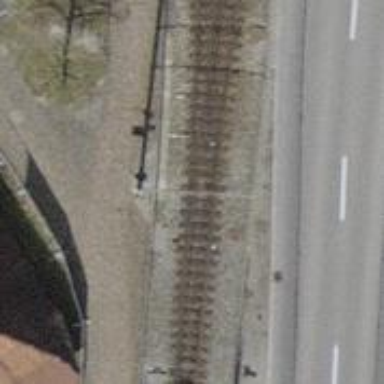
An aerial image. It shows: Narrow-gauge railway track with 1 electrified contact line.